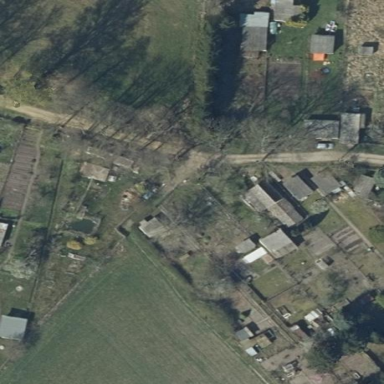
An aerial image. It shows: Area designated for allotments.